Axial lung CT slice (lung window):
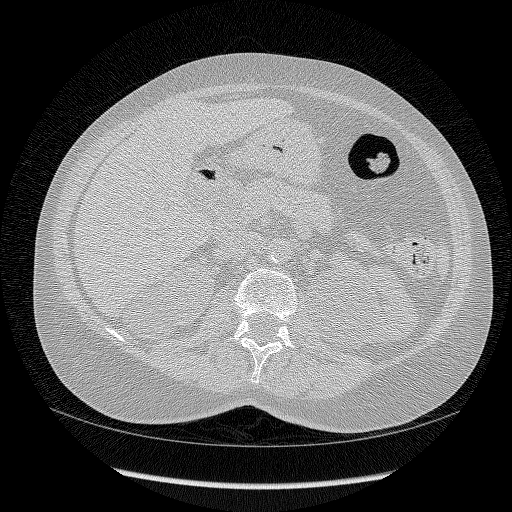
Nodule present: no